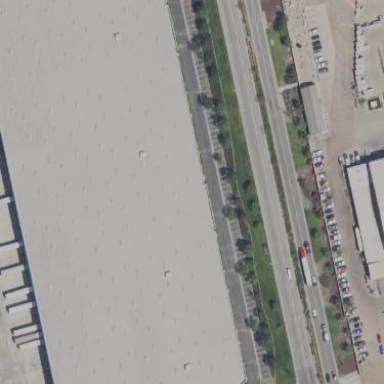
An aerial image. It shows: Industrial building.